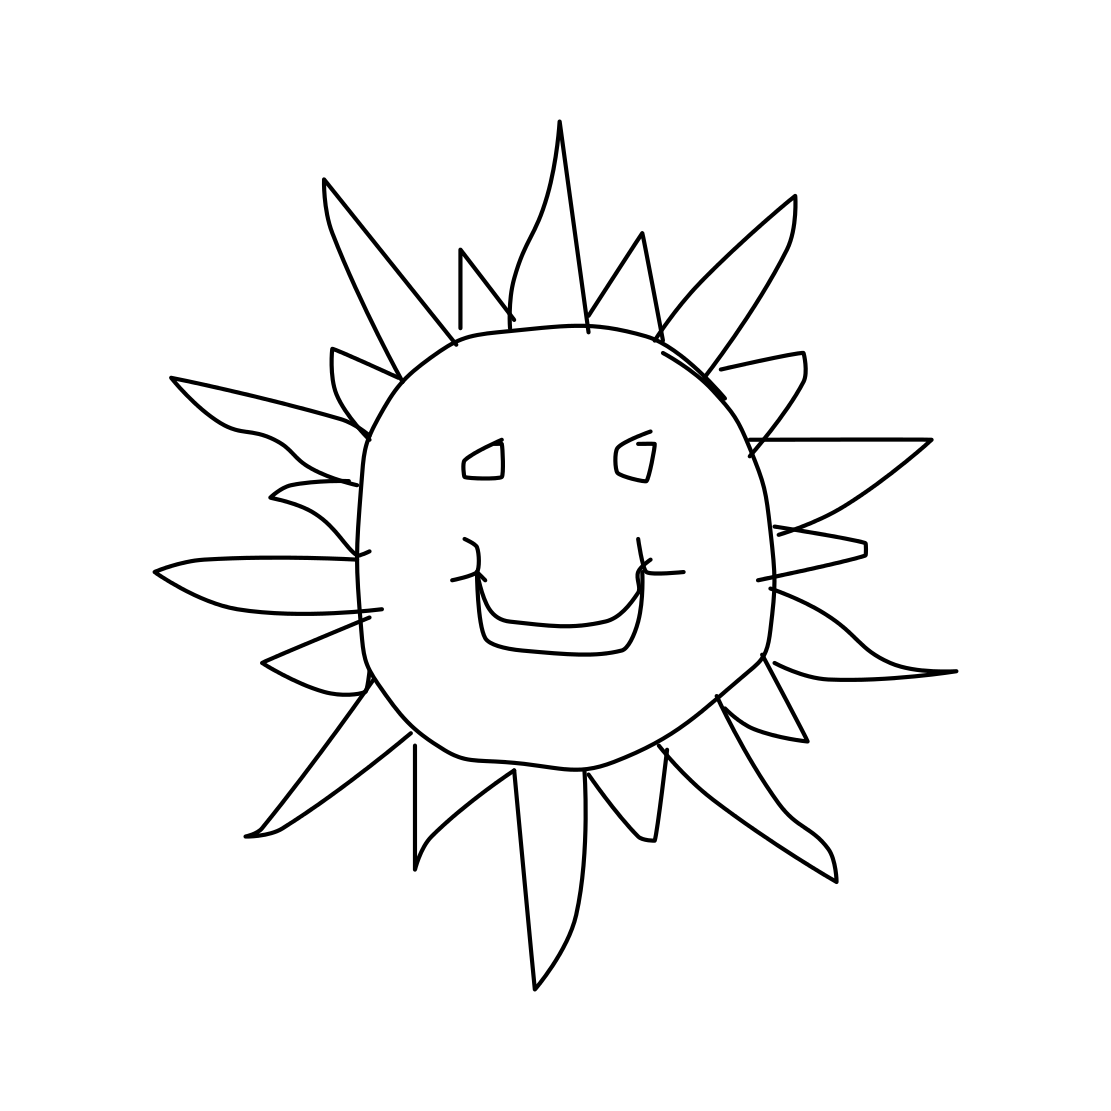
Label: sun